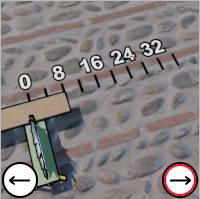
Task: length
Answer: 8
First scale value: 8.0